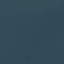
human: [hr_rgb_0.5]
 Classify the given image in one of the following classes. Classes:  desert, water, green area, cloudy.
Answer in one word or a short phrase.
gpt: water